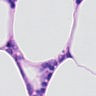
Metastatic tissue present: no